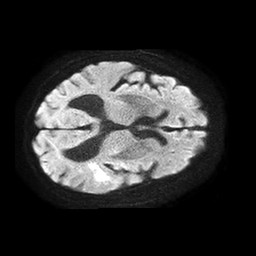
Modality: TRACE
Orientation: axial
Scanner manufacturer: philips
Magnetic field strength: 1.5 T
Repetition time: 4.6 s
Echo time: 0.08517 s